Aerial crown-view tile of a tropical tree (Barro Colorado Island, Panama), acquired 20241112:
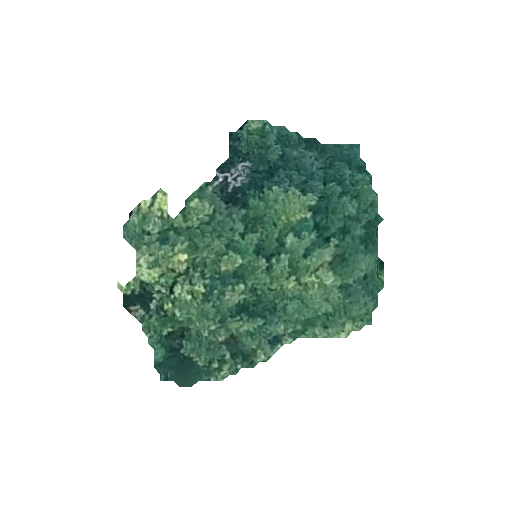
Species: Terminalia amazonia
GBIF accepted scientific name: Terminalia amazonica
Crown area: 74.135 m²